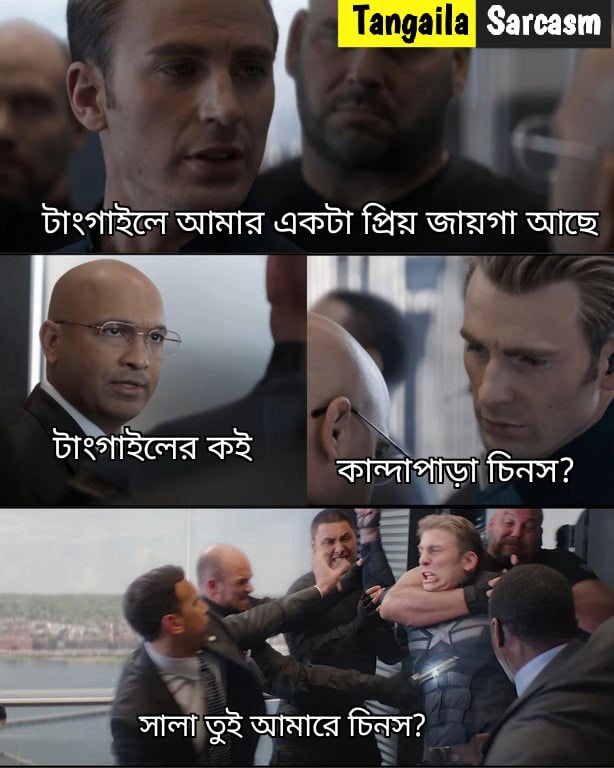
Caption: টাংগাইলে আমার একটা প্রিয় জায়গা আছে  টাংগাইলের কই   কান্দাপাড়া চিনস ?    সালা তুই আমারে চিনস ?
Label: hate